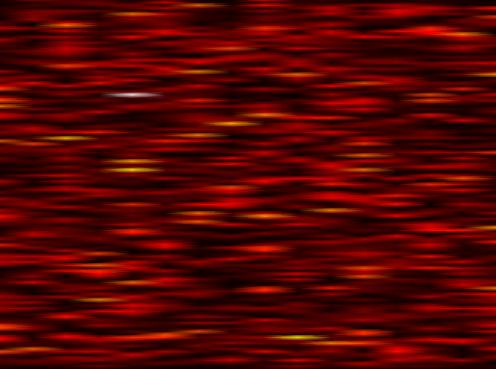
Label: OFDM